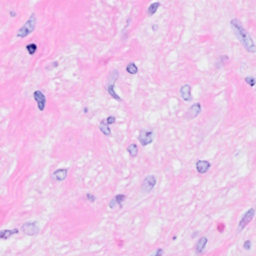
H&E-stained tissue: Breast